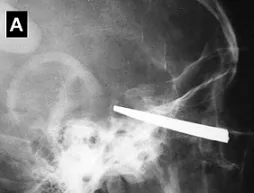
Metallic foreign body from the nasal cavity to the sella ((A), X-ray profile of the skull).
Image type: radiology (x_ray)